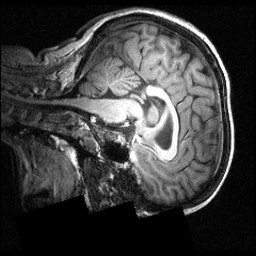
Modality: T1w
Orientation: sagittal
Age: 16
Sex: female
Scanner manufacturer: siemens
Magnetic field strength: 3.951 T
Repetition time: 1.5 s
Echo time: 0.00335 s